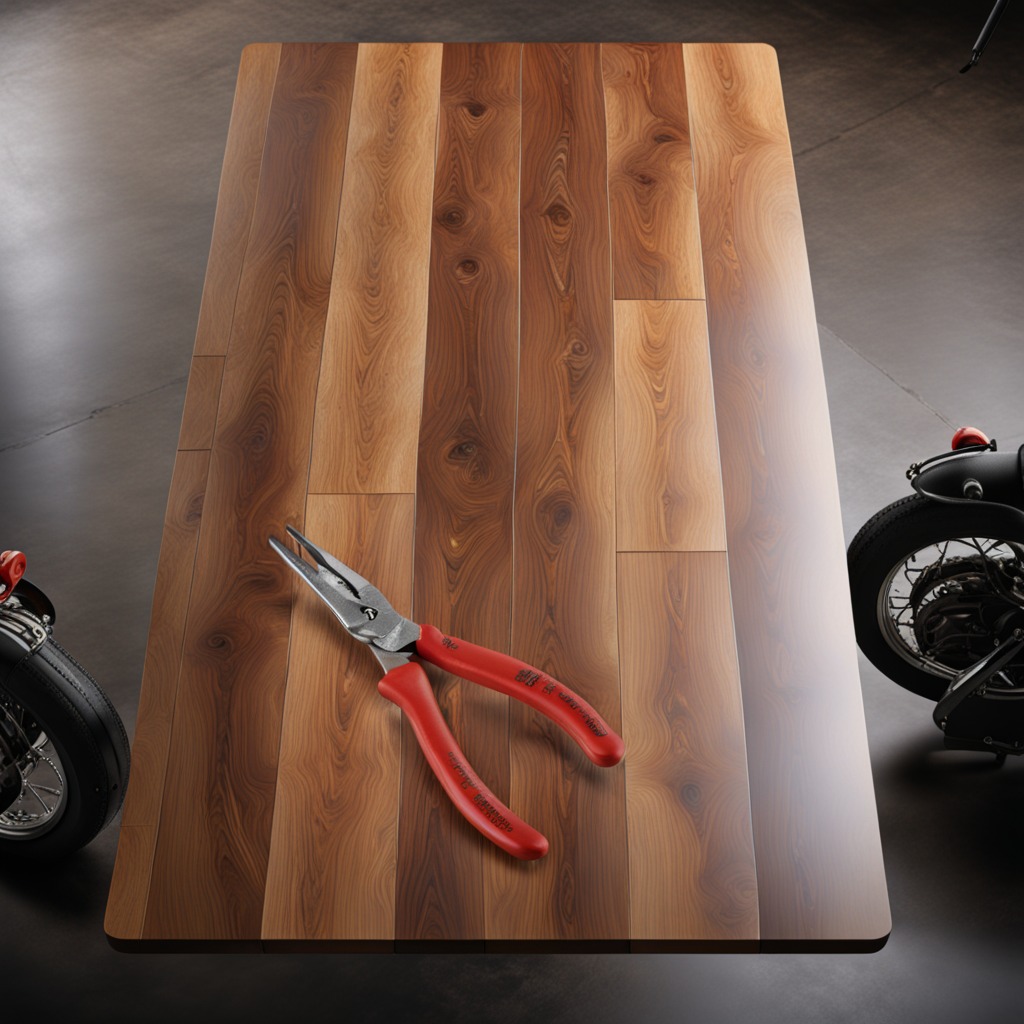
A plier is lying on the table.